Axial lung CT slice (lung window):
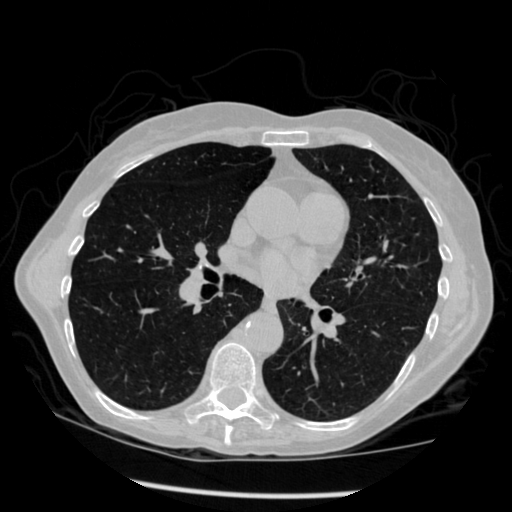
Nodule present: no